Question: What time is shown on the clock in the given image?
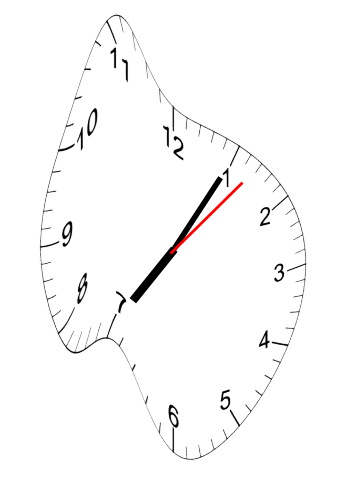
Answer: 07:05:07